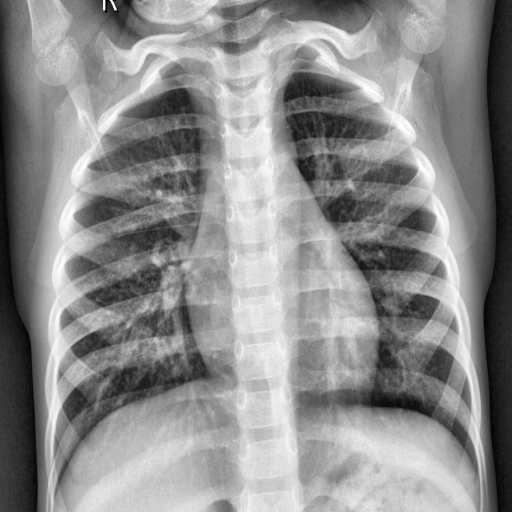
Finding: NORMAL